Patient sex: M
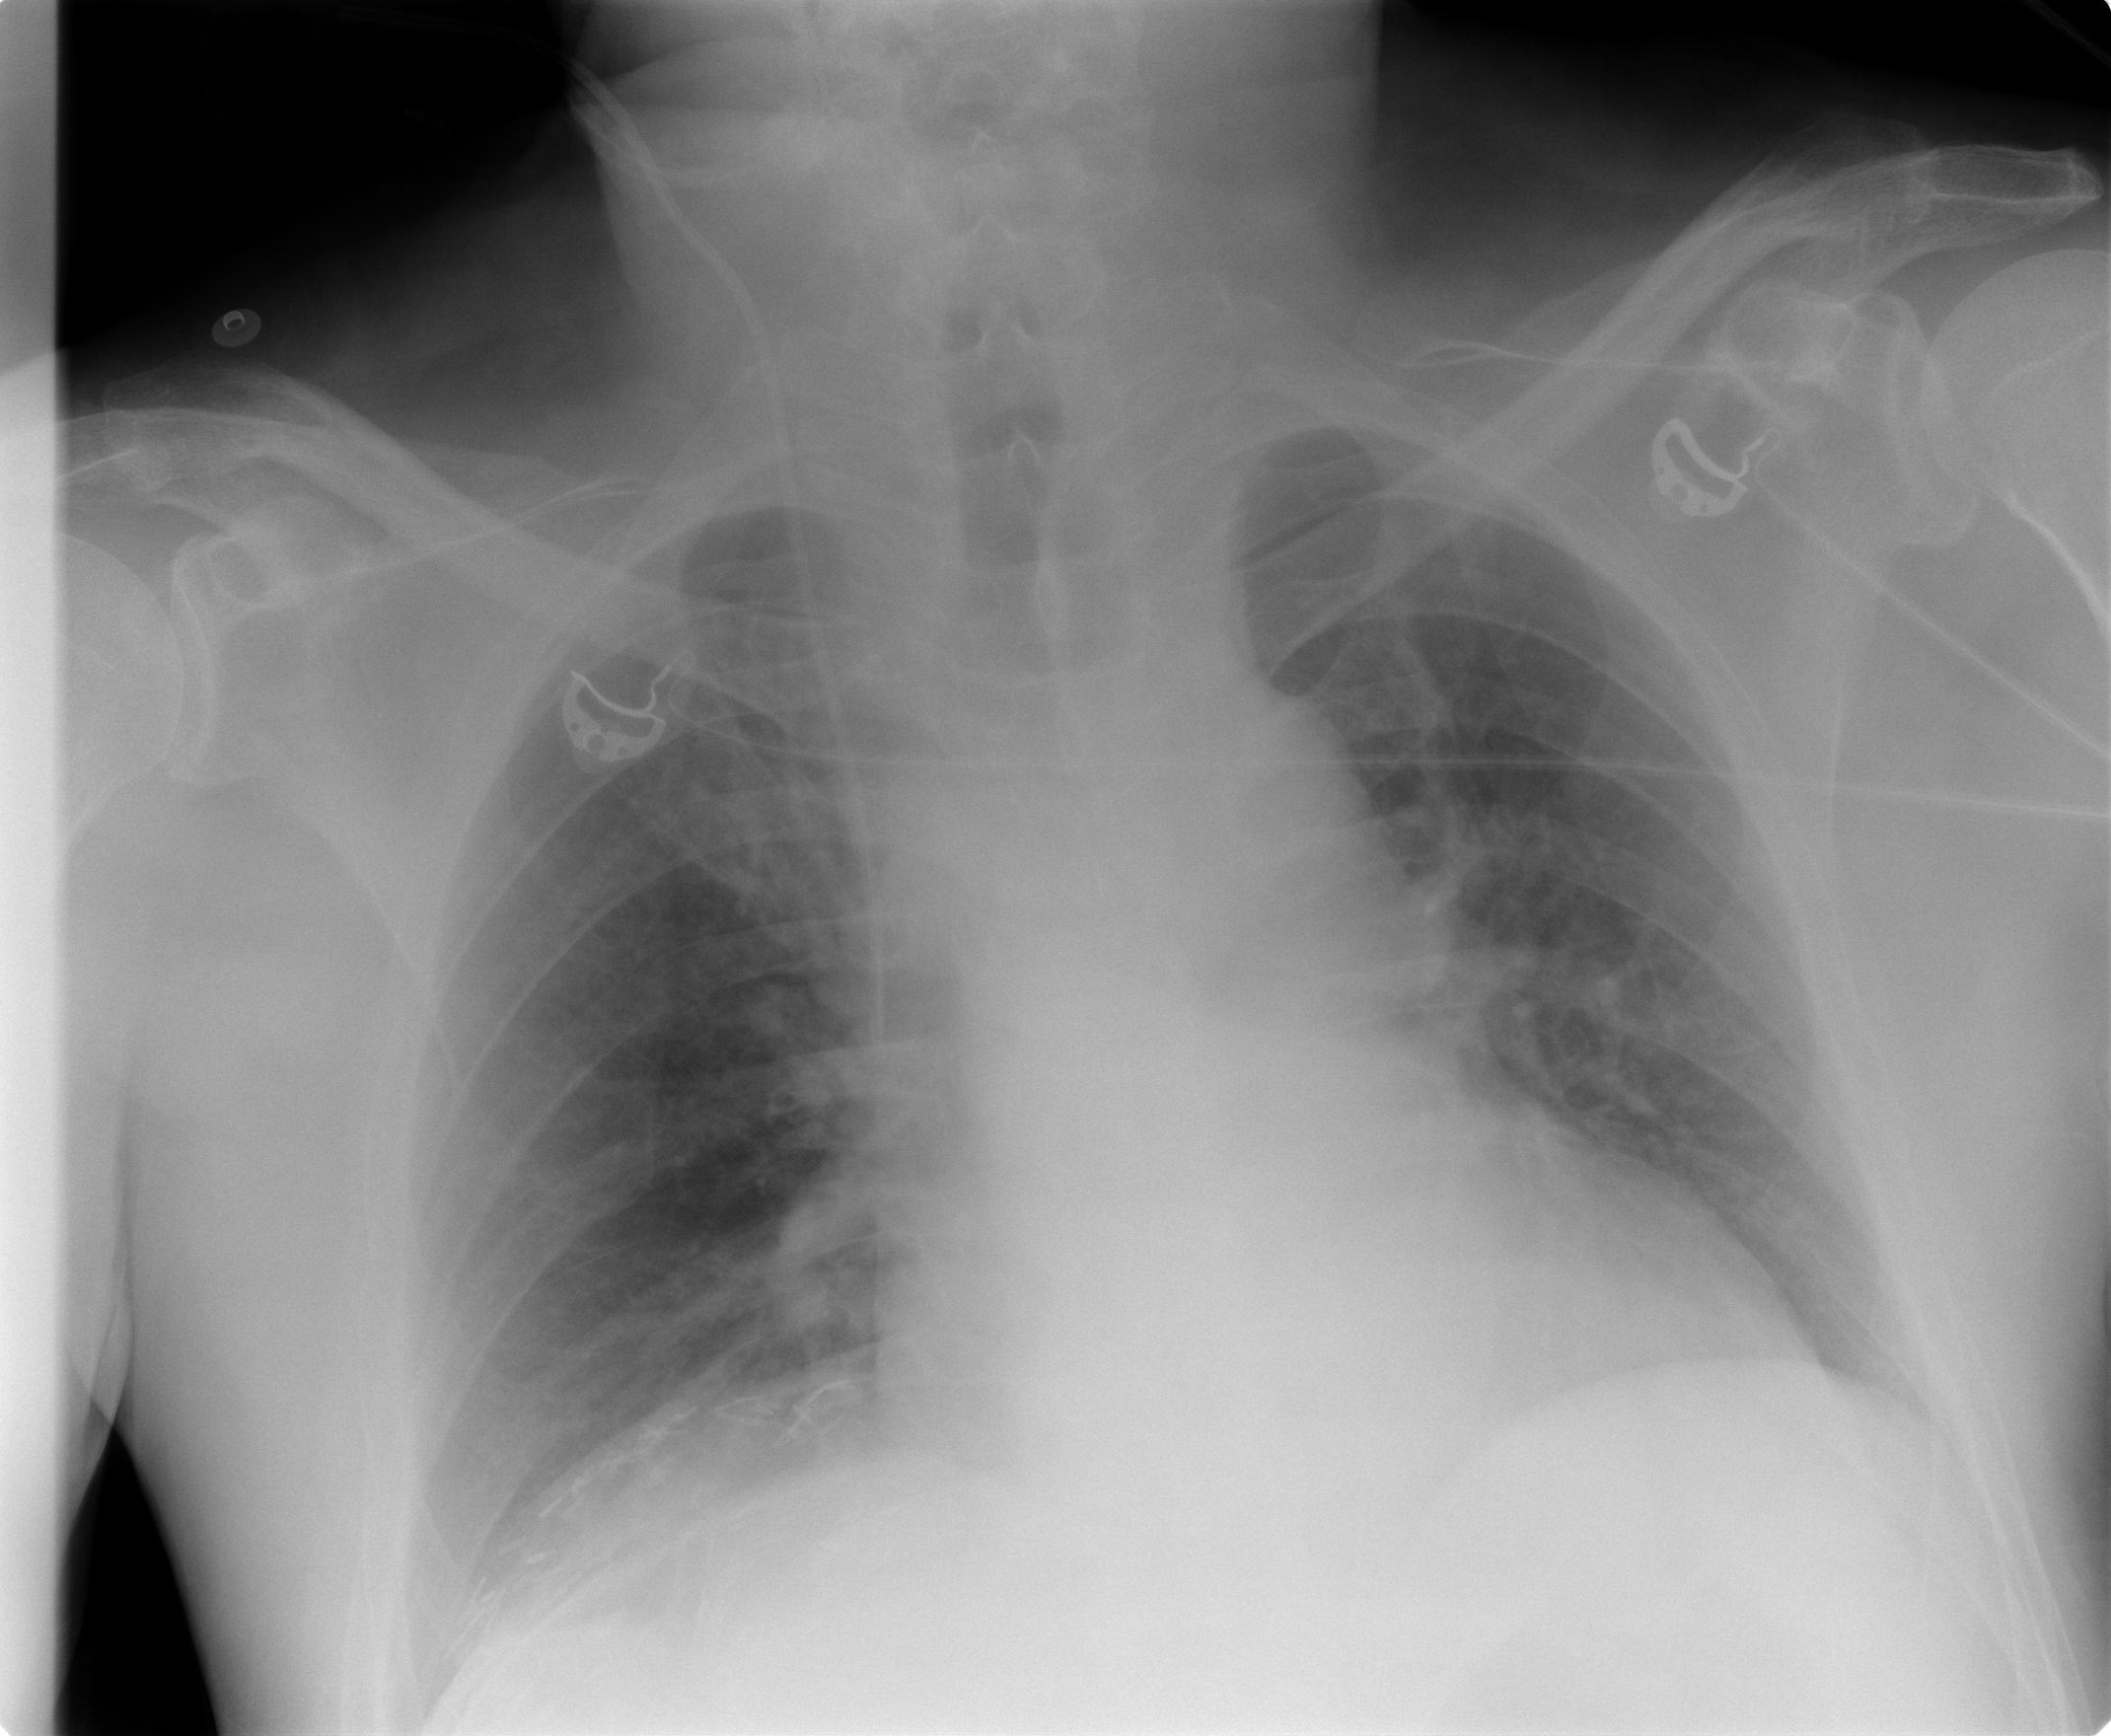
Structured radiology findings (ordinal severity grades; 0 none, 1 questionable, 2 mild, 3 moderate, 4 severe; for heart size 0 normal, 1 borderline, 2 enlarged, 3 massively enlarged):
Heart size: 2
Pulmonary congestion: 0
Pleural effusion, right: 1
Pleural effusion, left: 0
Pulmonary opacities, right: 0
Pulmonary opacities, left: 0
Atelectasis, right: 1
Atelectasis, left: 0